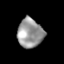
Tissue: lung
Cell type: Epithelial cells
Senescence score: 0.1868
Nuclear area (px): 731
Mean DAPI intensity: 152.748